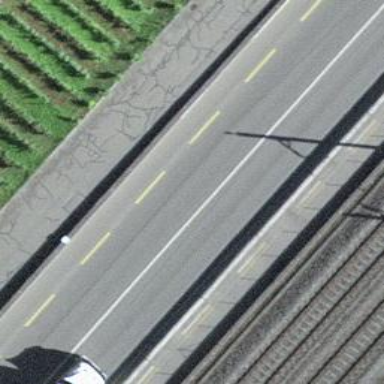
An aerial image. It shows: Primary highway with asphalt surface. There is cycle track on the left side.